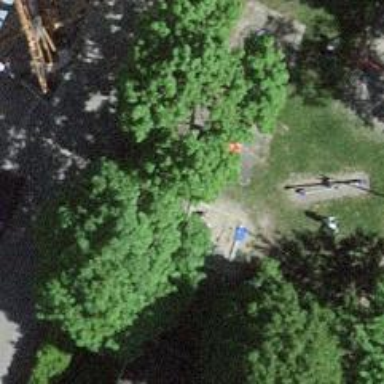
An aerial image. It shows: Playground with various play structures.